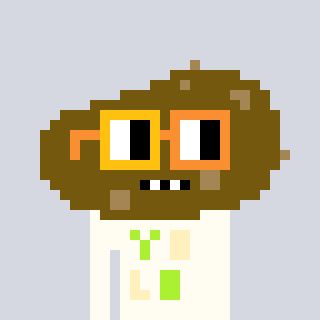
a pixel art character with square yellow and orange glasses, a potato-shaped head and a grayscale-colored body on a cool background